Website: lowes
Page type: billing-address
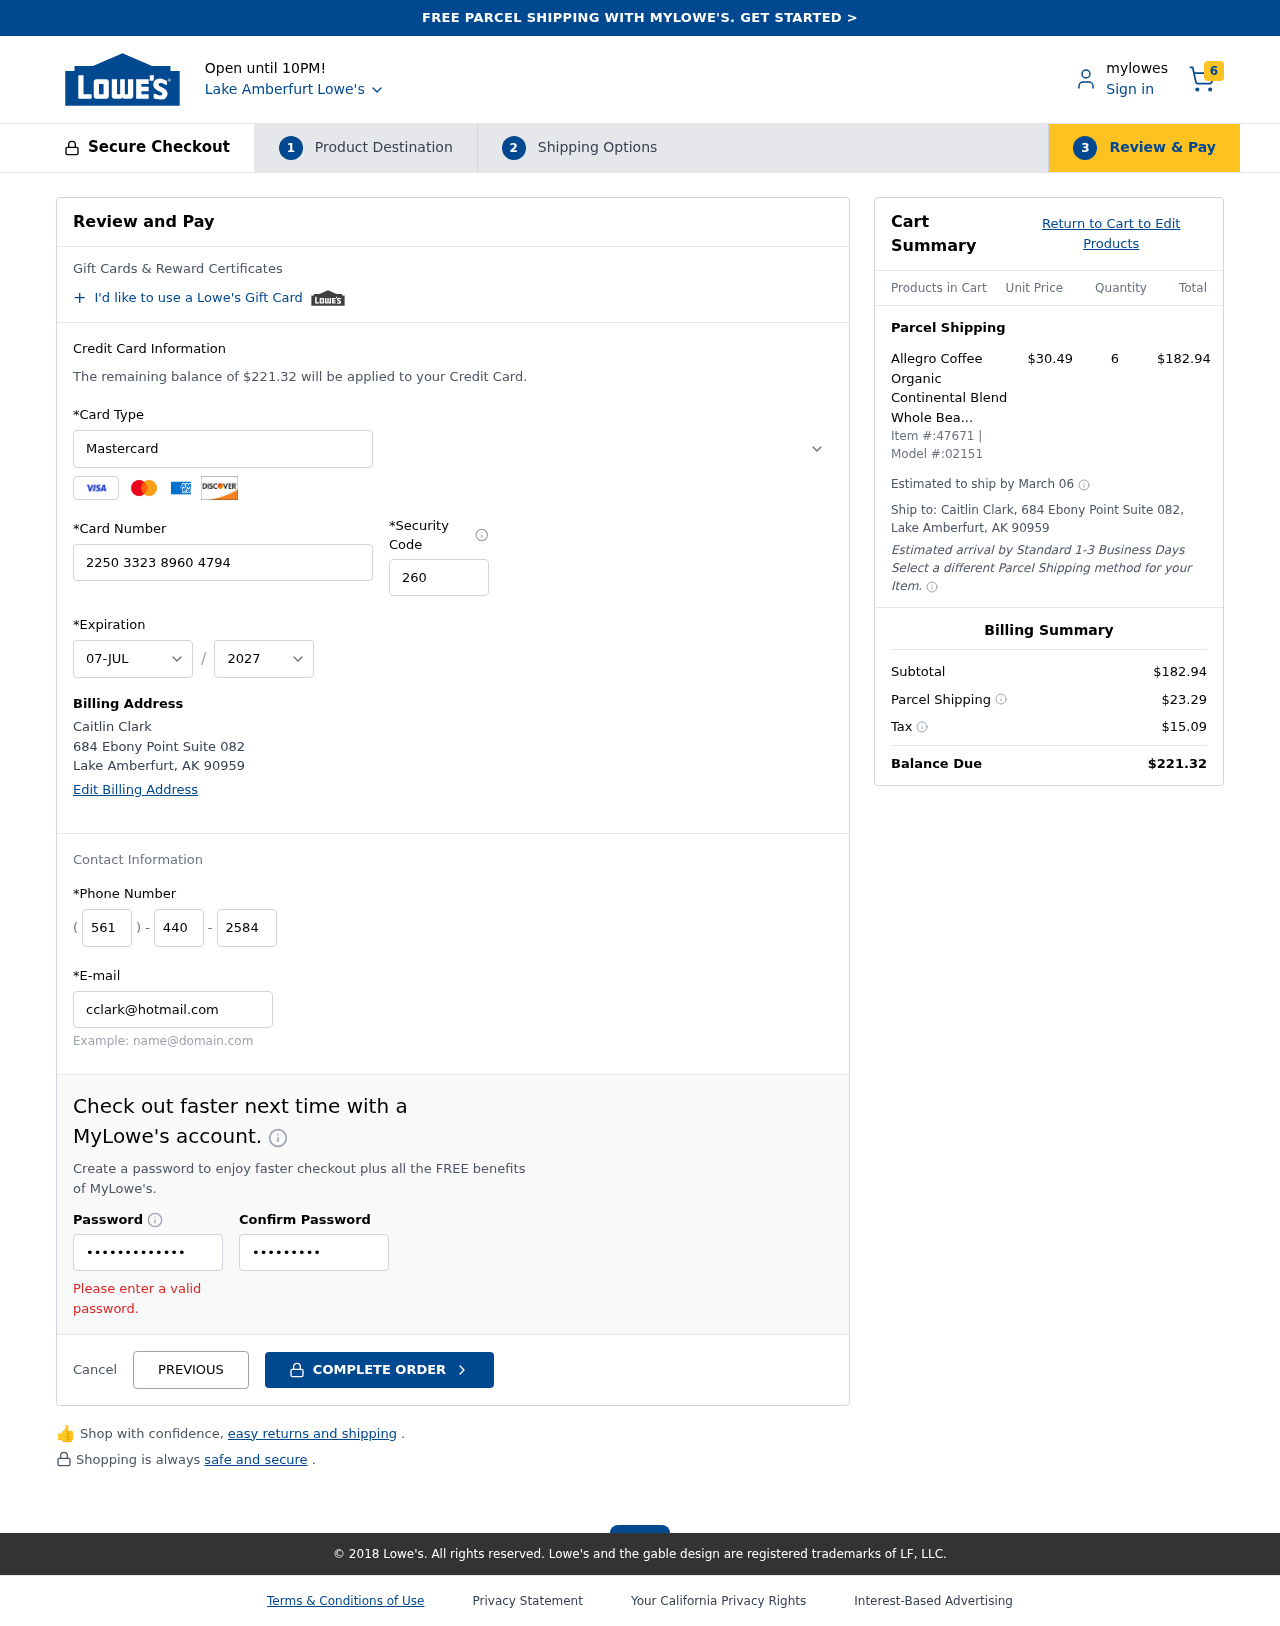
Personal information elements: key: PII_CARD_CVV
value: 260
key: PII_CARD_EXPIRY_MONTH
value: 07
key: PII_CARD_EXPIRY_YEAR
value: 27
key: PII_CARD_NUMBER
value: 2250 3323 8960 4794
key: PII_CARD_TYPE
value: Mastercard
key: PII_CITY
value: Lake Amberfurt
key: PII_CITY_STATE_ZIP
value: Lake Amberfurt, AK 90959
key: PII_EMAIL
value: cclark@hotmail.com
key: PII_FULLNAME
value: Caitlin Clark
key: PII_PHONE_AREA
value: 561
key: PII_PHONE_PREFIX
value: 440
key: PII_PHONE_SUFFIX
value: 2584
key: PII_STREET
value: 684 Ebony Point Suite 082
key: PII_FULLNAME2
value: Caitlin Clark
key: PII_STATE_ABBR
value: AK
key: PII_POSTCODE
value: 90959
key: PII_POSTCODE_FULL
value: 90959
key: PII_CITY_STATE
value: Lake Amberfurt, AK
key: PII_POSTCODE_NUMERIC
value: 90959
Product elements: key: PRODUCT1_NAME
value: Allegro Coffee Organic Continental Blend Whole Bean Coffee, 12 oz
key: PRODUCT1_PRICE
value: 30.49
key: PRODUCT1_QUANTITY
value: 6
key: PRODUCT_ITEM_NUMBER
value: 47671
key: PRODUCT_MODEL_NUMBER
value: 02151
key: PRODUCT1_LINE_TOTAL
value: $182.94
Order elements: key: ORDER_NUM_ITEMS
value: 6
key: ORDER_TOTAL
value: $221.32
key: ORDER_SHIPPING_DATE
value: March 06
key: ORDER_SUBTOTAL
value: $182.94
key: ORDER_SHIPPING_COST
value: $23.29
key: ORDER_TAX
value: $15.09